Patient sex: F
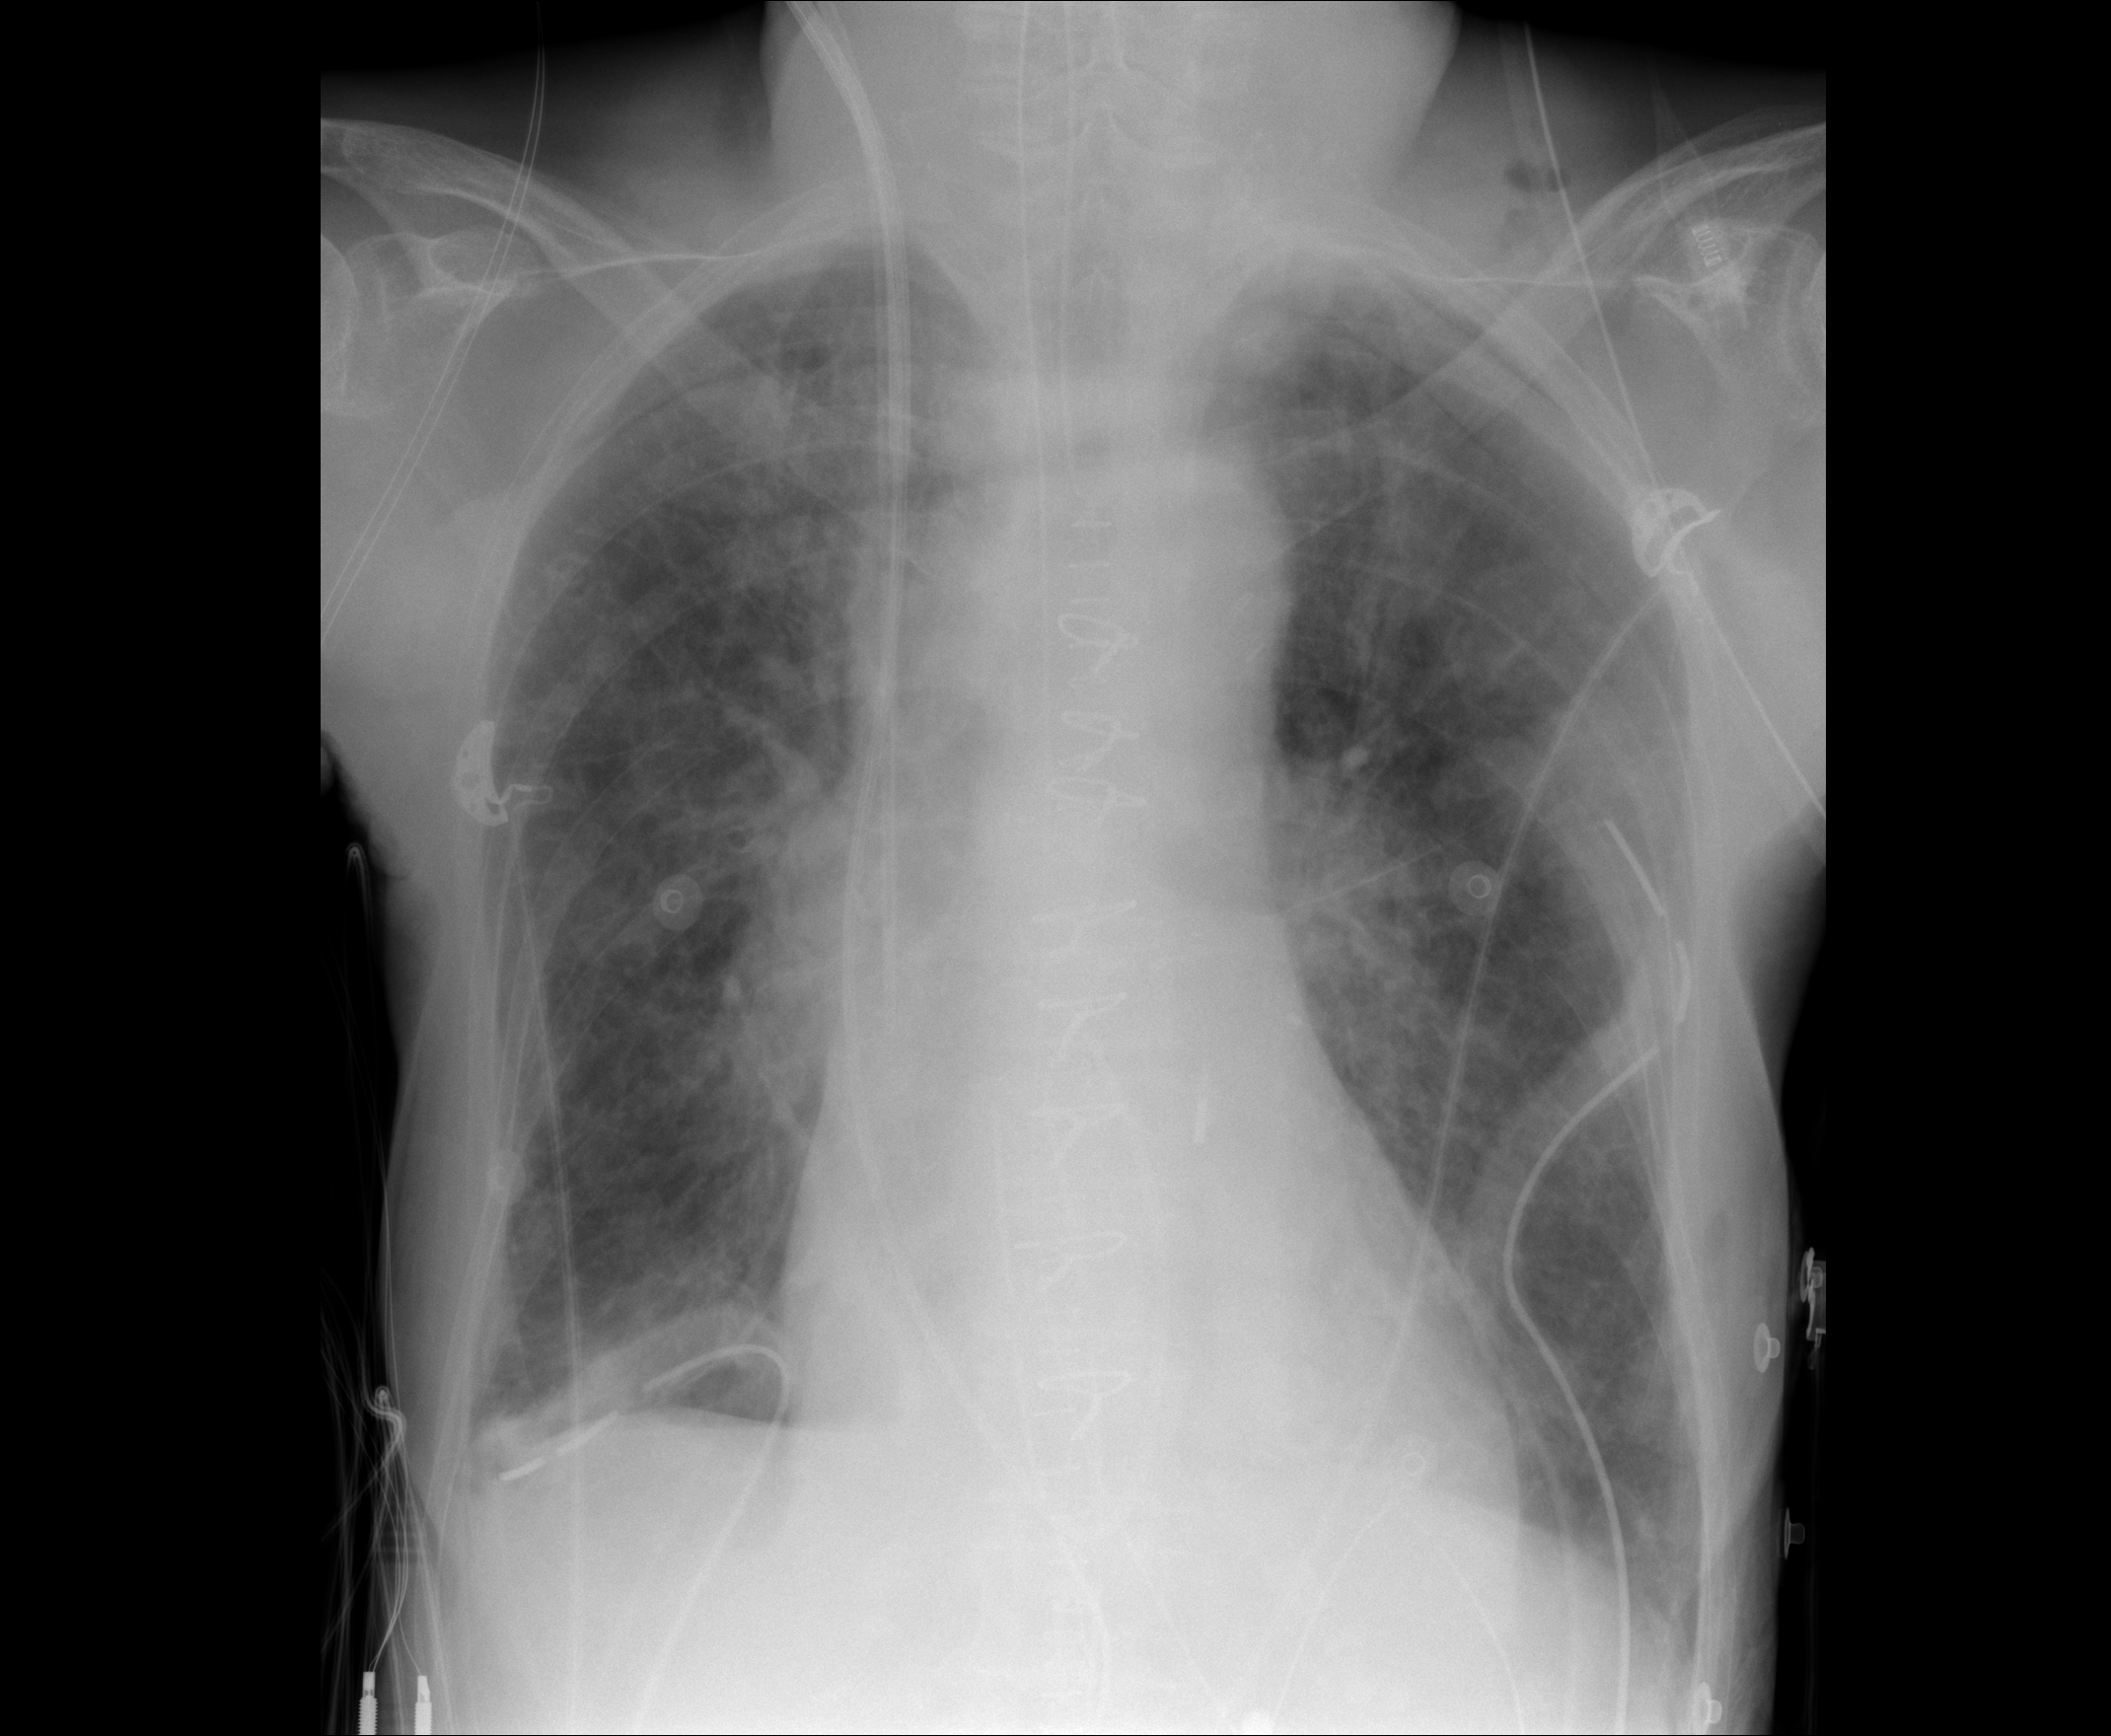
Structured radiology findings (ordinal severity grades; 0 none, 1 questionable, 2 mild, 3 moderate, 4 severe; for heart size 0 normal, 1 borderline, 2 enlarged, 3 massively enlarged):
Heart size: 0
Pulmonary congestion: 2
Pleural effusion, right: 1
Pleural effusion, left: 0
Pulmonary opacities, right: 2
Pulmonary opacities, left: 2
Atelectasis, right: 2
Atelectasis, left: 2